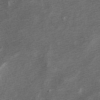
Label: not_dusty